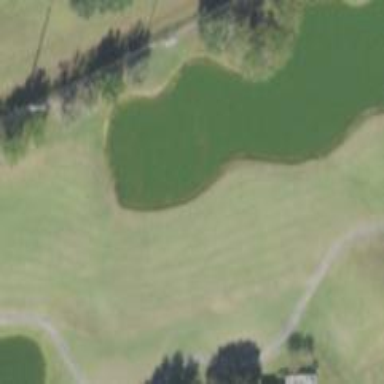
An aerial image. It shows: View of golf hole.